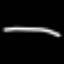
Label: line